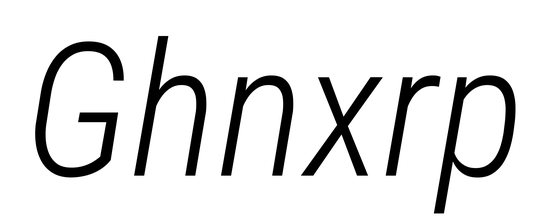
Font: Roboto-Italic_Condensed_Light_Italic